Question: I have a simple console application setup and I am trying to get code-first Entity working properly. I've done the basic examples and have set up my classes and context. Once I run my application the database is auto generated and placed in my 'bin/Debug' directory. That's great so at least something works. But now I want to add a SQL Server Compact 4.0 database file ('.sdf') to the project and use that instead of the autogenerated database. From what I've read I just need to add a connection string with a name that matches the derived 'DbContext' class.
Below is my 'app.config':
'''
<?xml version="1.0" encoding="utf-8"?>
<configuration>
<connectionStrings>
<add name="StudentContext"
connectionString="Data Source=Database1.sdf"
providerName="System.Data.SqlServerCe.4.0"/>
</connectionStrings>
<configSections>
<!-- For more information on Entity Framework configuration, visit http://go.microsoft.com/fwlink/?LinkID=237468 -->
<section name="entityFramework" type="System.Data.Entity.Internal.ConfigFile.EntityFrameworkSection, EntityFramework, Version=4.4.0.0, Culture=neutral, PublicKeyToken=b77a5c561934e089" requirePermission="false" />
</configSections>
<entityFramework>
<defaultConnectionFactory type="System.Data.Entity.Infrastructure.SqlCeConnectionFactory, EntityFramework">
<parameters>
<parameter value="System.Data.SqlServerCe.4.0" />
</parameters>
</defaultConnectionFactory>
</entityFramework>
</configuration>
'''
And this is the error I am receiving when it tries to use the initialize the context.

The inner exception says
> Configuration system failed to initialize
I've tried specifying the context directly though the constructor, and still no luck. Hopefully, I am just overlooking something.
(Side note, I grabbed EntityFramework from Nuget and it should be 5.0, yet the appconfig says 4.4? The autogeneration works great so I figured they didnt have anything to do with each other.)
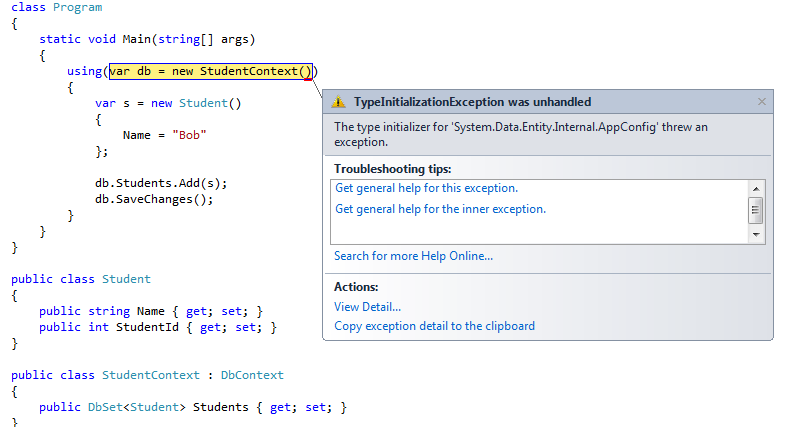
Answer: Problem was in my connection string I was pointing to a location that didnt exist. Hence every time I would run the program it would create a file in the bin/debug automatically.
So either specify a direct file path to the sdf file or use |DataDirectory|
'''
connectionString="Data Source=|DataDirectory|Database1.sdf"
'''
Then peak at what your directory is set to. If its not the directory in your application, then you will need to change this manually. But Websites have an App_Data directory that it should point to.
'''
var s = AppDomain.CurrentDomain.GetData("DataDirectory");
'''